Question: I am trying to use conditional formatting to highlight a row of cells containing key value pairs in another column when certain watch cells are yellow. I have a three columns (A,B,C) containing numeric digits and then two columns (key 1, key2) that is also numeric. Next to the two columns are sensor attribute data that is yellowed under (AB,BC,AC). My code below is supposed to look at athe attribute cells and see under which columns (AB,BC,AC) are yellow. Then it takes the key pairs (key 1, key2) and finds a match in the three column matrix in terms of values and the relative order of the value in the three columns. I've been doing this manually and its so much of a pain I need to try to code it but I don't know if its possible. The problem I have is that the yellowed cells tells the relative order of the key pairs to find the match in the three columns and I do not know how to pull that off.

Sample file here: <URL>
If anyone can offer me some suggestions, I would really appreciate it.
'''
Dim WatchRange As Range, Target As Range, cell As Range
Set WatchRange = Range("C4:H32")
Set Target = Range("J4:J32")
For Each cell In WatchRange.Cells
If ColorIndex: = 6 , A4 = J4, B4 = K4 Then: targetCell.Interior.ColorIndex = 3
Next watchCell
Else: cell.Interior.ColorIndex = xlNone
End If
Next cell
'''
End Sub
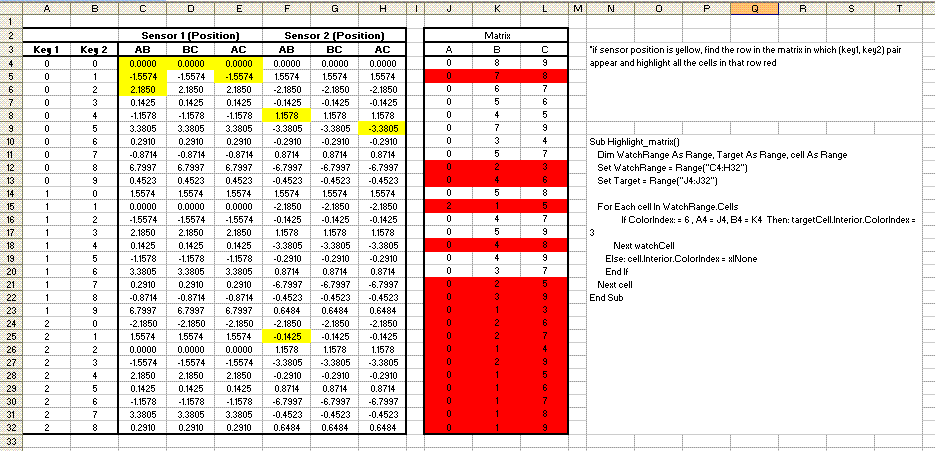
Answer: AFAIR u can't work with worksheet_change because it doesn't fire if you only change the background color. The simplest solution is to add a button with the caption "highlight matrix" that walks through your sensordata and highlights the found rows in the matrix.
'''
Private Sub highlightMatrix()
Dim SensorData As Range
Dim Matrix As Range
Dim yellowRows As Collection
Dim isYellow As Boolean
Dim iColumn As Integer
Set SensorData = Worksheets.Item(1).Cells(3, 1).CurrentRegion
Set Matrix = Worksheets.Item(1).Cells(3, 10).CurrentRegion
Set yellowRows = New Collection
For Each Row In SensorData.Rows ' walk the used rows of sensordata '
isYellow = False
iColumn = 3
While iColumn >= 3 And iColumn <= 8 And isYellow = False ' identify rows with yellow marked sensordata '
If Row.Cells(1, iColumn).Interior.ColorIndex = 6 Then
isYellow = True
yellowRows.Add (Row.Row)
End If
iColumn = iColumn + 1
Wend
Next Row
Matrix.Interior.ColorIndex = xlNone ' set matrix background to default '
For Each Item In yellowRows
For Each Row In Matrix.Rows
If Row.Cells(1, 1) = Worksheets.Item(1).Cells(Item, 1) And Row.Cells(1, 2) = Worksheets.Item(1).Cells(Item, 2) Then ' color found rows red '
Row.Cells(1, 1).Interior.ColorIndex = 3
Row.Cells(1, 2).Interior.ColorIndex = 3
Row.Cells(1, 3).Interior.ColorIndex = 3
End If
Next Row
Next Item
Set yellowRows = Nothing
'''
End Sub
Its not the most efficient way to solve this problem but it should be fine with small worksheets.
The array/collection yellowRows stores the rownumbers of every key1/key2 combination that has at least one yellow sensor value. If you want to add other sensors, u could add the columns after the current 6 sensor rows (C - H) and set the matrix row to the new column position e. g. 13 instead of 10 and set iColumn <= 11 instead of 8 if u add 1 new sensor with 3 columns.
To add more matrices u simply need to add a matrix in the given layout anywhere and define a new range for the matrix e.g.
'''
Set Matrix2 = Worksheets.Item(1).Cells(100, 1).CurrentRegion 'Matrix 2 starts in the 100. row on the 1. spreadsheet in the 1. column'
'''
then just copy+paste the for loop of your original matrix(and change Matrix.Rows in Matrix2.Rows) in the yellowRows loops (now u have 2 Loops in your yellowRows loop)
- - - - Because you have an id column the line'''
If Row.Cells(1, 1) = Worksheets.Item(1).Cells(Item, 1) And Row.Cells(1, 2) = Worksheets.Item(1).Cells(Item, 2) Then ' color found rows red '
'''
changes to'''
If Row.Cells(1, 1) = Worksheets.Item(1).Cells(Item, 2) And Row.Cells(1, 2) = Worksheets.Item(1).Cells(Item, 3) Then ' color found rows red '
'''
- the column loop should start at 5 and
end at 16
Here is the modified Sample File: <URL>